Question: How many full-time jobs are listed?
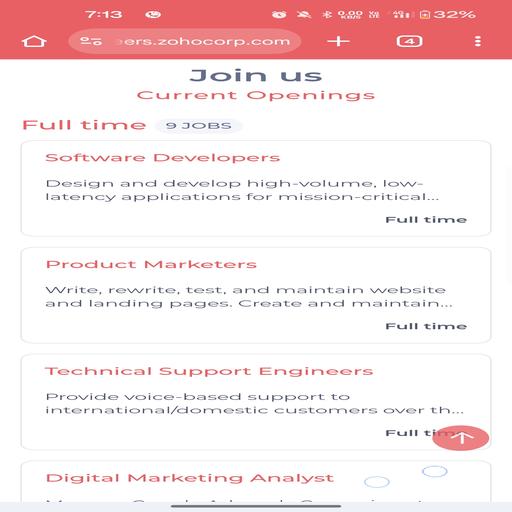
Answer: 9 jobs